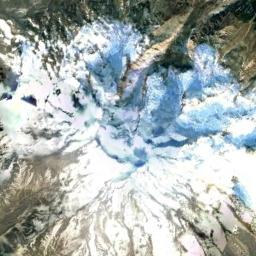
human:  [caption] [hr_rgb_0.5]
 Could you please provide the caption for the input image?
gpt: The snowberg is covered with snow .

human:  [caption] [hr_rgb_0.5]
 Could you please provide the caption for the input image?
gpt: Only the peaks of the snow-capped mountains are covered with snow .

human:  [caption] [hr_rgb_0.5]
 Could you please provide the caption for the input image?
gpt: The snowberg is covered with snow and ice in the top .

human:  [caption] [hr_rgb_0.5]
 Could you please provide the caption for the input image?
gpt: The snow berg is consist of bare land and white snow .

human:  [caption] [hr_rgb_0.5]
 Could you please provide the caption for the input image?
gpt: There are much snow and some bare land on the snowberg .